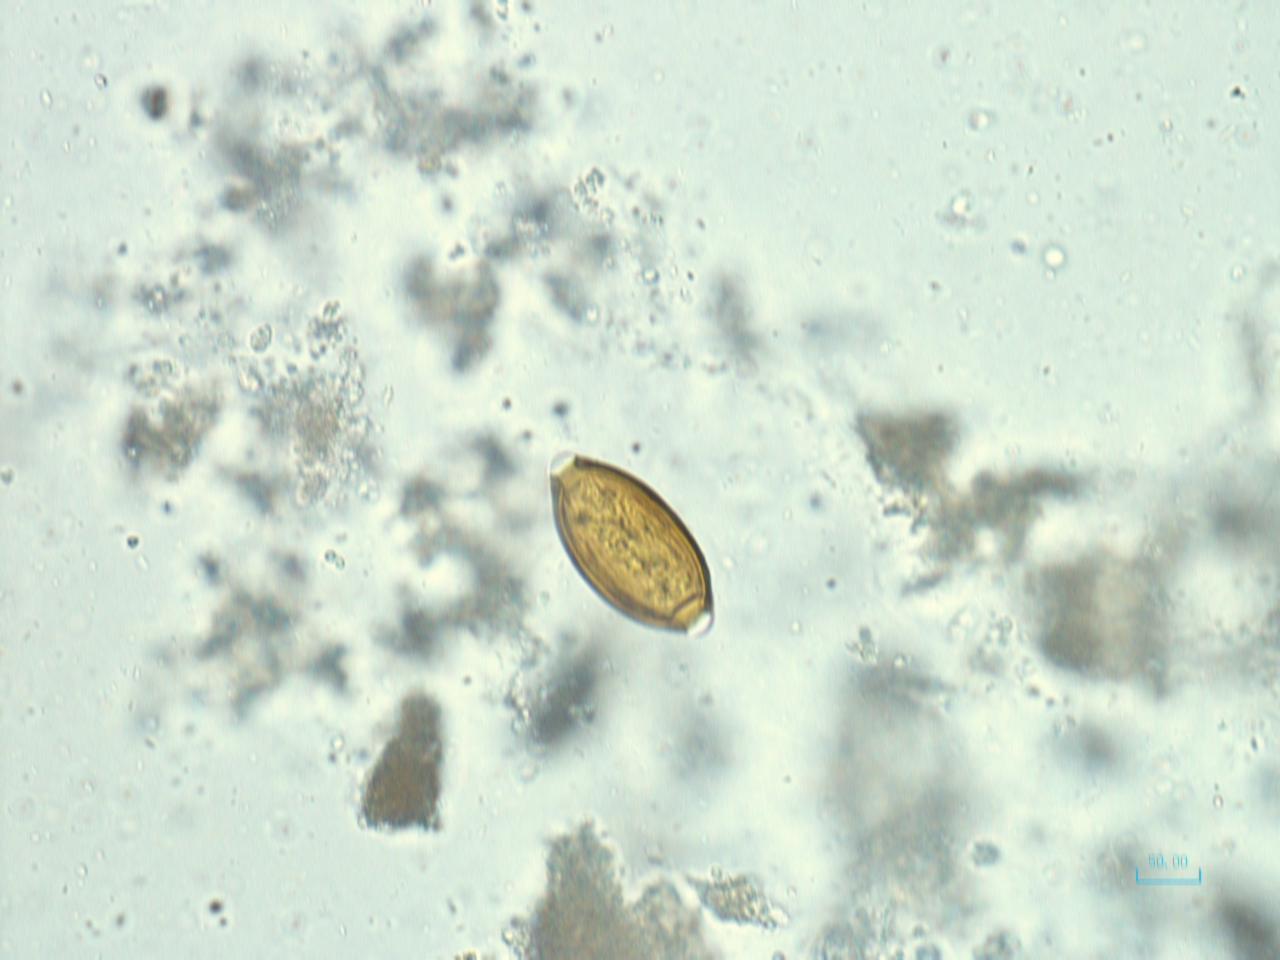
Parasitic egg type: Trichuris trichiura